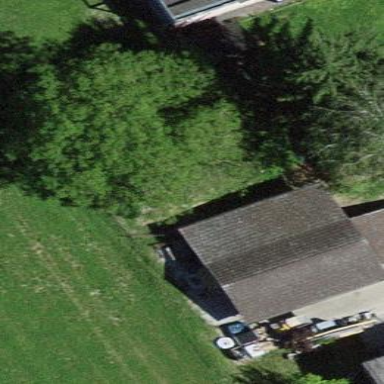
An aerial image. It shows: Shed.